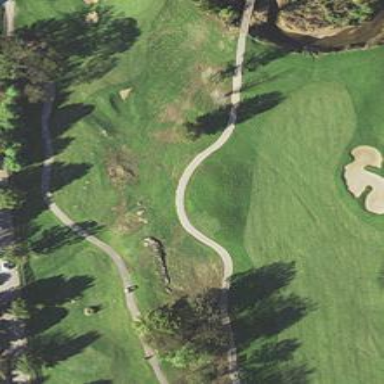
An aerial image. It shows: Path used for both walking and golf.